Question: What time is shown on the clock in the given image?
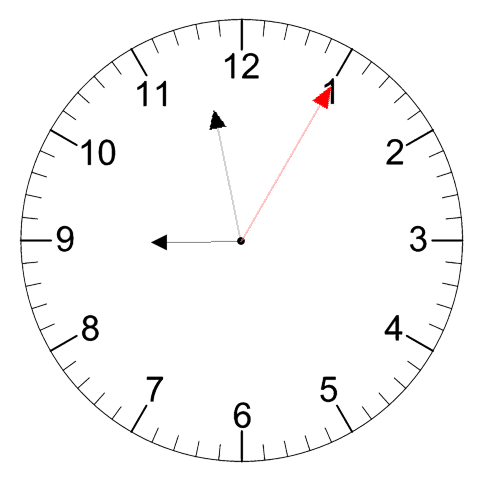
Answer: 08:58:05